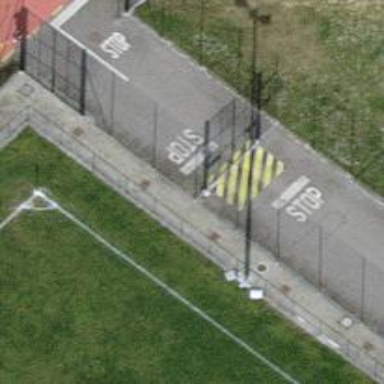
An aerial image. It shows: Gate.